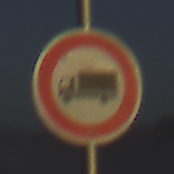
Verkehrszeichen: VerbotFuerKraftfahrzeugeUeberDreiKommaFuenfTonnen
Umgebung: Outdoor, Nature
Tageszeit: SunriseSunset
Wetter: Clear
Licht: Natural
Jahreszeit: NotSpecified
Kontrast: HighContrast